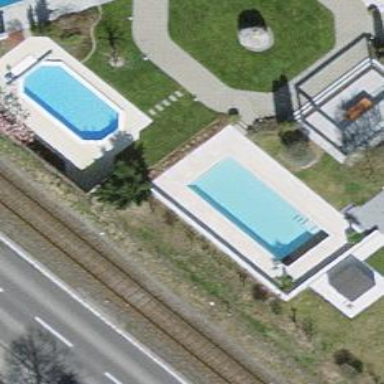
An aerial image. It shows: Swimming pool located in leisure land.